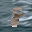
Label: 8